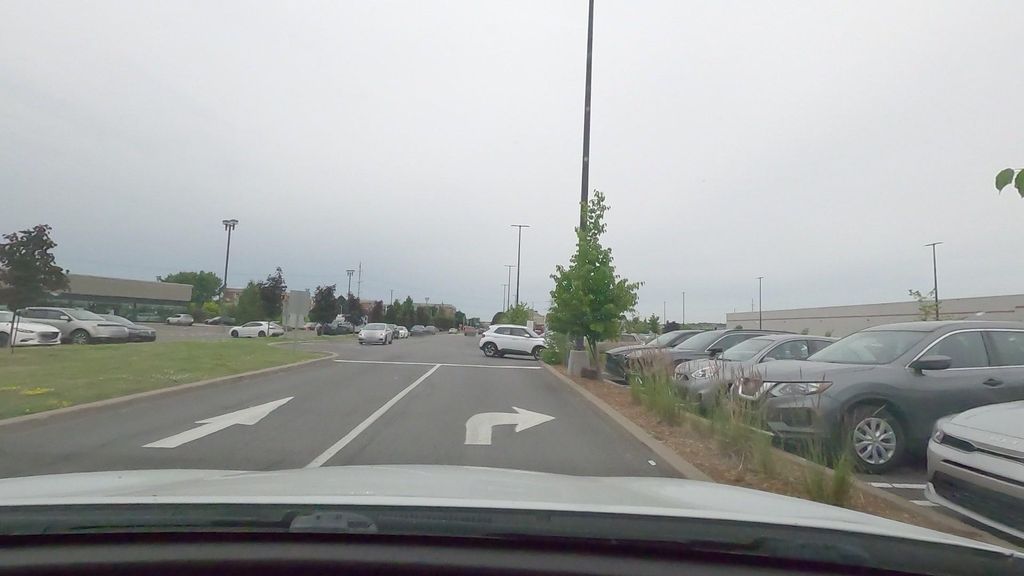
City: montreal